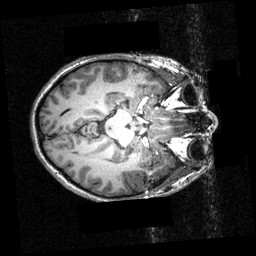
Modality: T1w
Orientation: axial
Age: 27
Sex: female
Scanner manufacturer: siemens
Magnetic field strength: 3.951 T
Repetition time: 1.5 s
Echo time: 0.00335 s